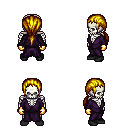
a pixel art fantasy rpg character, male body template, skeleton, purple robe, red pants, blonde ponytail hairstyle, gold gloves, black shoes, four views (front, back, left, right), 2x2 character sprite sheet, small pixel art, hard edges, no anti-aliasing